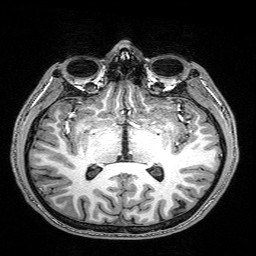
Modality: T1w
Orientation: coronal